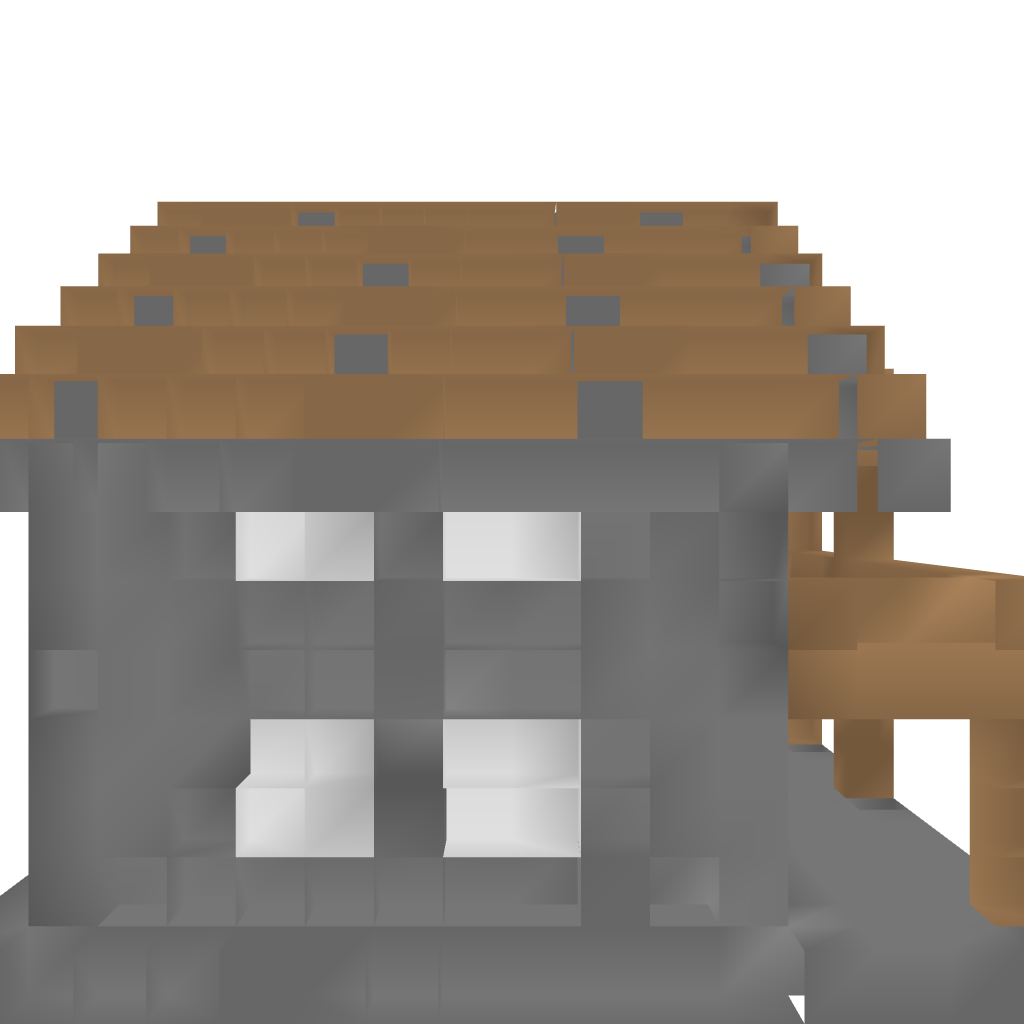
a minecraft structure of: House #1 good quality